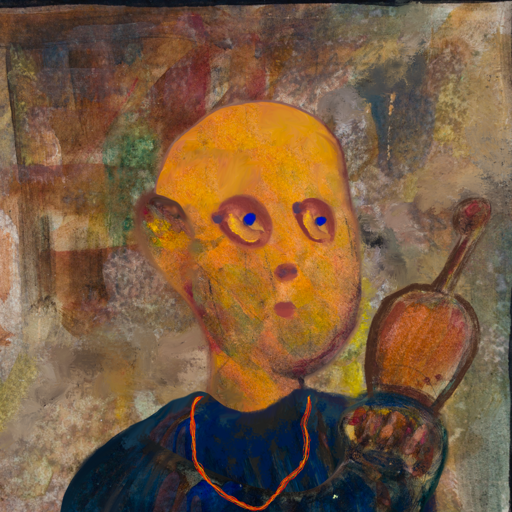
Background: Mosgoul, Head And Neck Side: Gypsy_Mother, Face Side: Mother_And_Son_Son, Bust: Pipe, Hair Side: Blank, Head Accessory: Blank, Second Necklace: Gypsy_Mother_2, Necklace: Blank, Baby: Blank